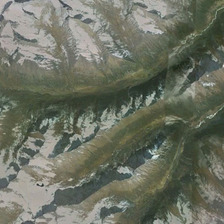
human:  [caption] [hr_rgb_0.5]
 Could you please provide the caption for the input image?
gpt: snow covers the folds of the ridges .

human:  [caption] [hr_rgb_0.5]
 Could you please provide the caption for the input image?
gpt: snow covers the folds of the ridges .

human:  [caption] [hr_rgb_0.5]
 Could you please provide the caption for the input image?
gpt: snow covers the folds of the ridges .

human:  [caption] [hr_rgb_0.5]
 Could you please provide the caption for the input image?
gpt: these long and narrow ridges are covered with white snow .

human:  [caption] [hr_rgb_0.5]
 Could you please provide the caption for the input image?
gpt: it is a piece of irregular green mountains .